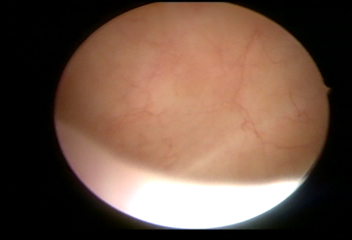
Modality: WLC
Class: Normal mucosa
Bladder cancer association: No